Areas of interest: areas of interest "Qunming Lake - Lake Heart Island"
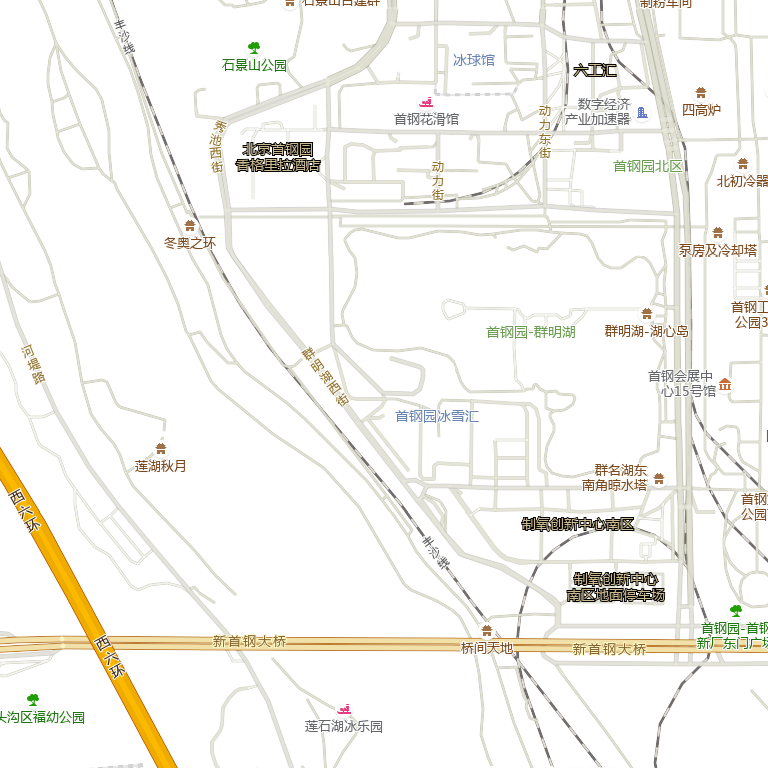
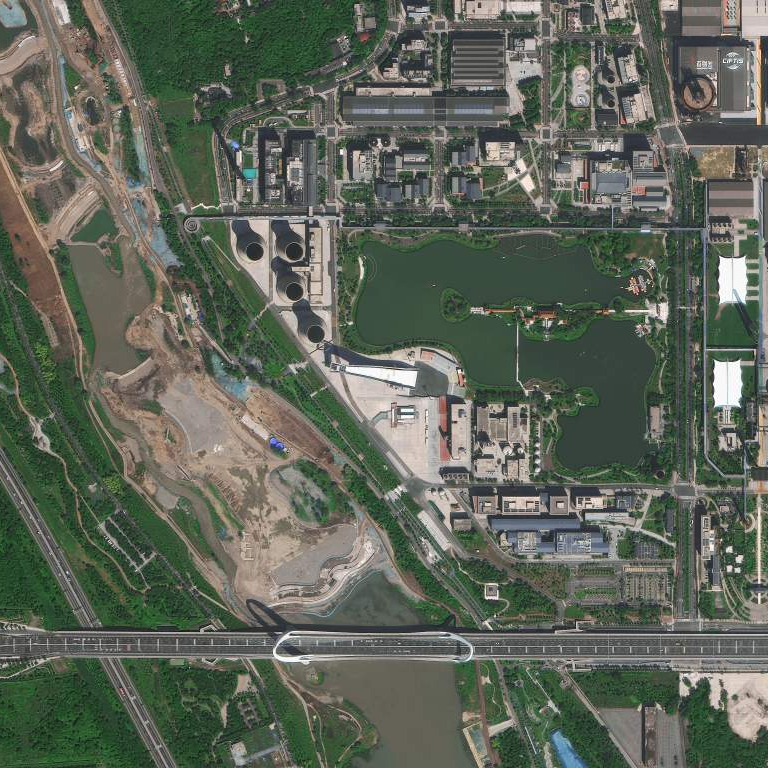